Field crop: maize
Growth stage: 2
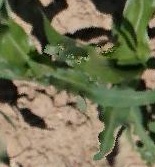
Species: maize